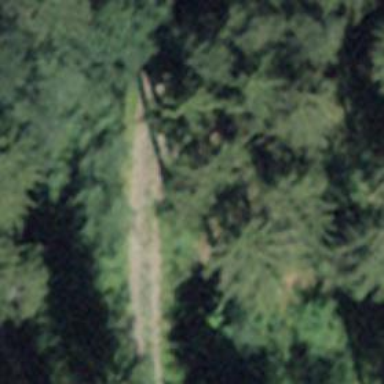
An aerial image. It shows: Track road with grade4 tracktype.